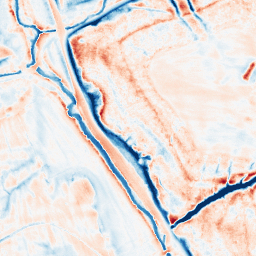
Category: classical
Decomposition family: gaussian_anisotropic
Decomposition parameters: sigma_x: 5
sigma_y: 5
Upsampling method: quartic
Upsampling parameters: scale: 2
Upsampling scale: 2